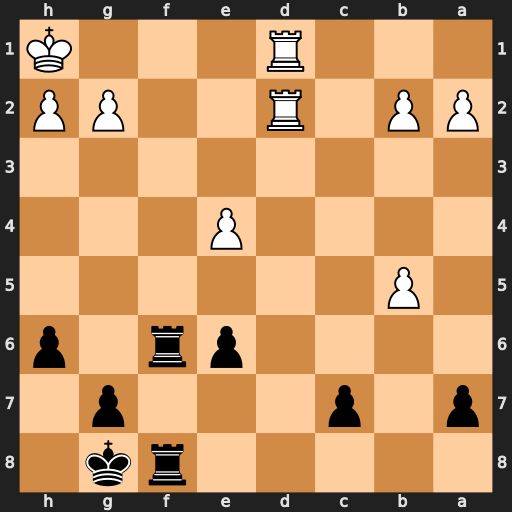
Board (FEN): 5rk1/p1p3p1/4pr1p/1P6/4P3/8/PP1R2PP/3R3K
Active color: b
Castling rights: -
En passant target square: -
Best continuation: Rf1+ Rxf1 Rxf1#